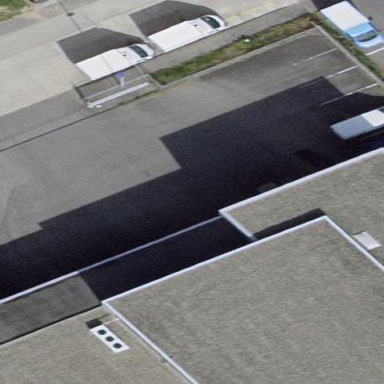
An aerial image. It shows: Parking area with surface.